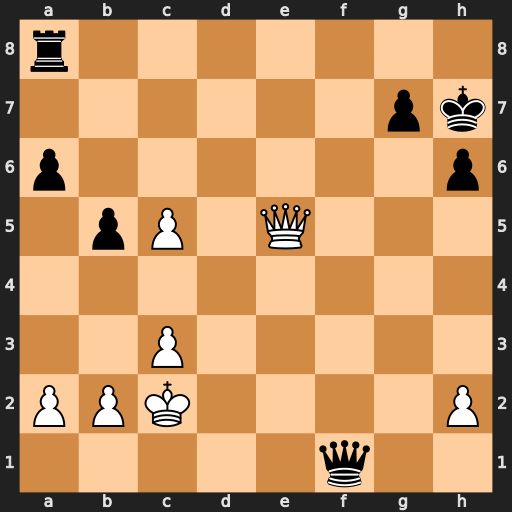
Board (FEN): r7/6pk/p6p/1pP1Q3/8/2P5/PPK4P/5q2
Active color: w
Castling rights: -
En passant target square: -
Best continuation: Qe4+ g6 Qb7+ Kg8 Qxa8+